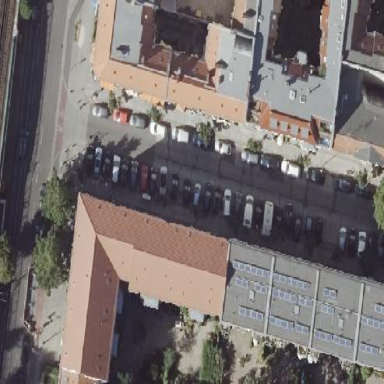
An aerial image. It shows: Street-side parallel parking area.